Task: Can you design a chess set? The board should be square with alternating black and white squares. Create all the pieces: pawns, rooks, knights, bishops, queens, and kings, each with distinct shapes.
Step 2580:
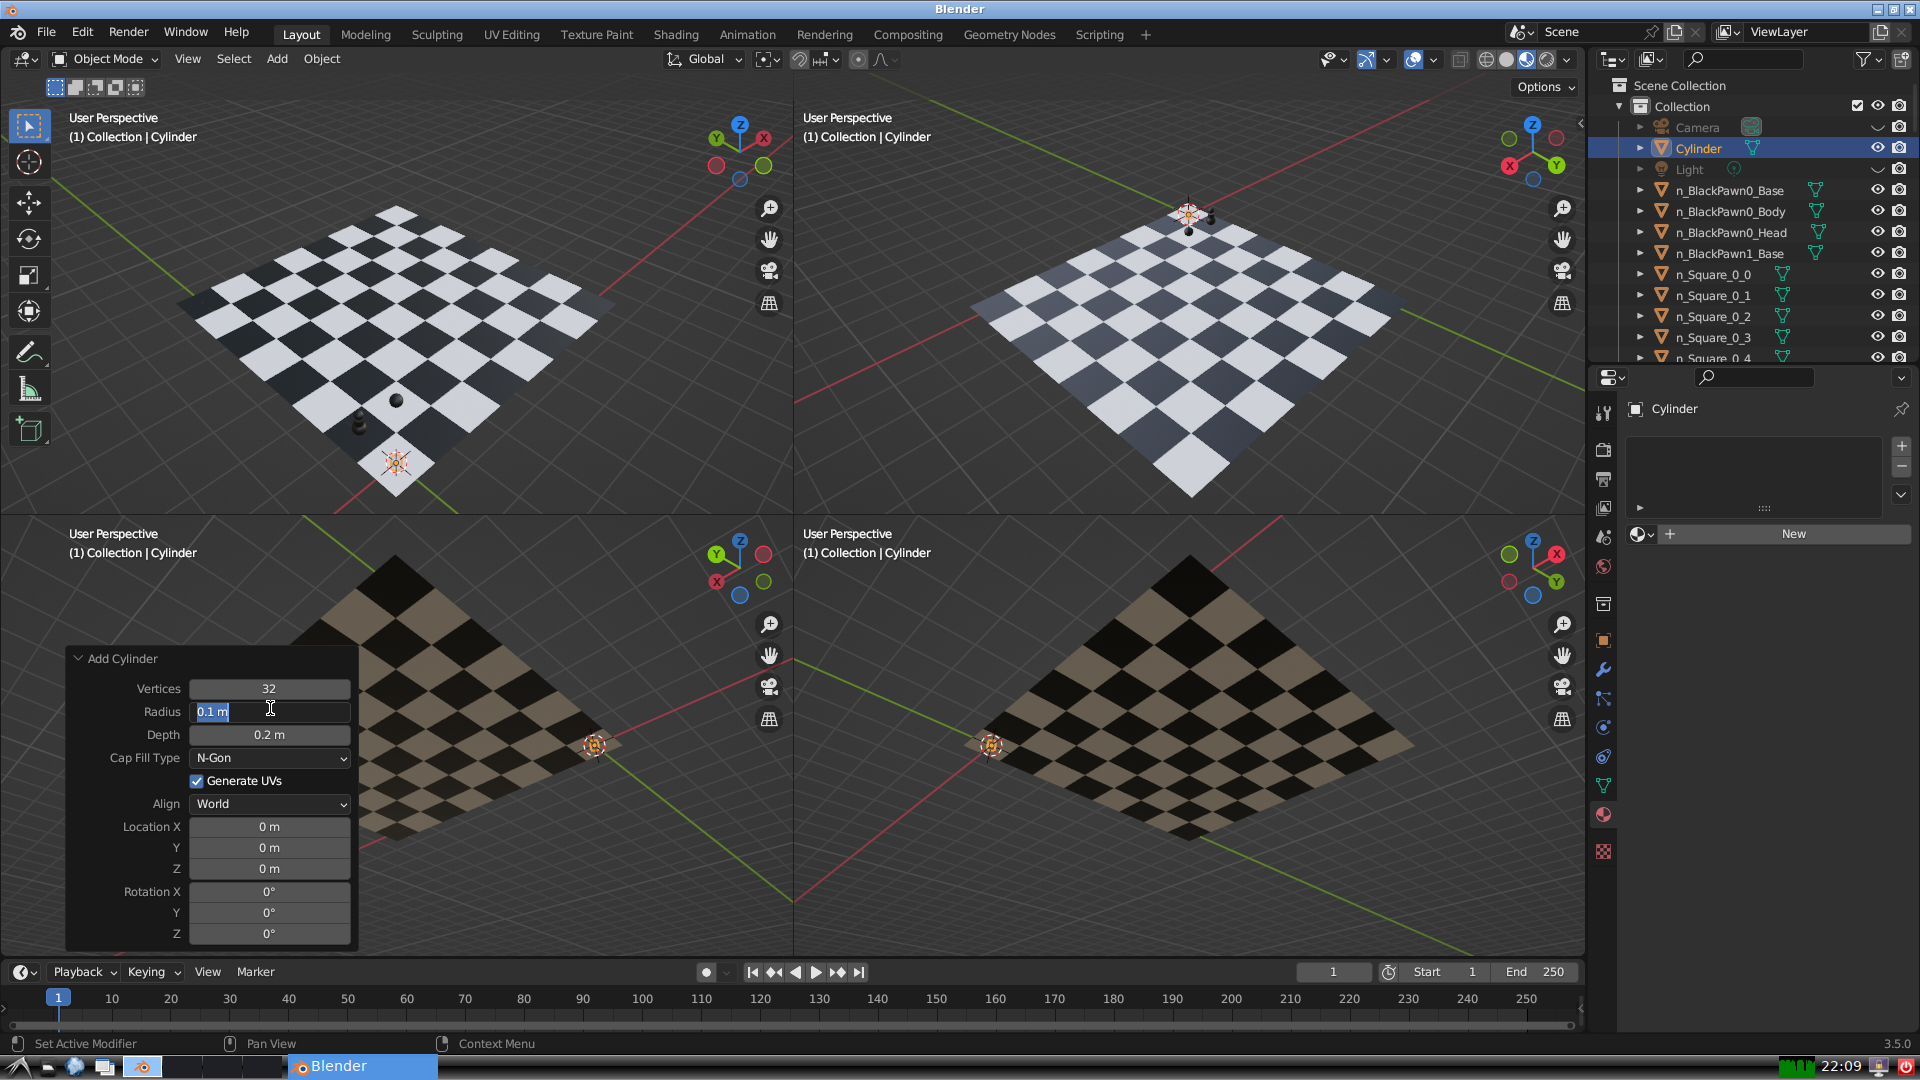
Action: input_text: 0.1